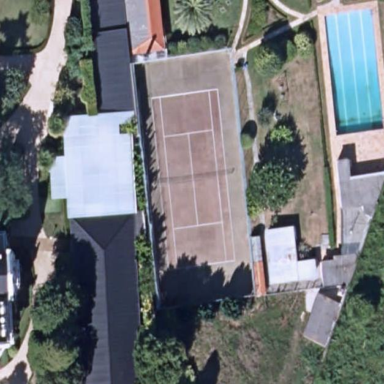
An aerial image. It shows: Tennis court in leisure pitch.